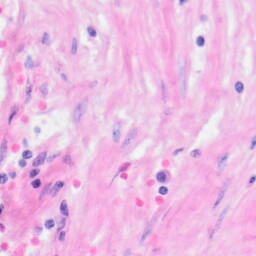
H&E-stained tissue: Kidney